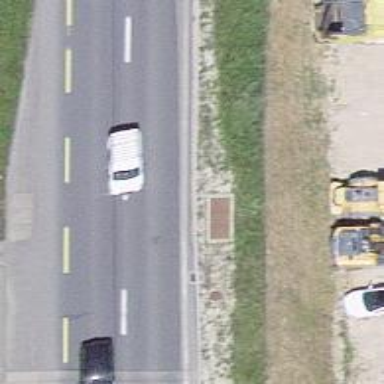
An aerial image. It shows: Asphalt trunk highway.